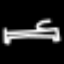
Label: bed